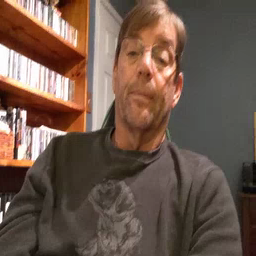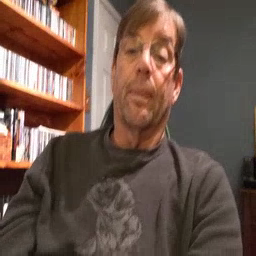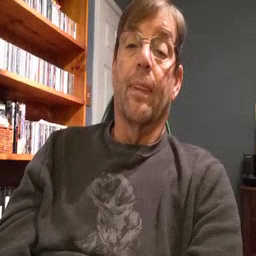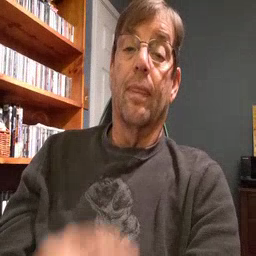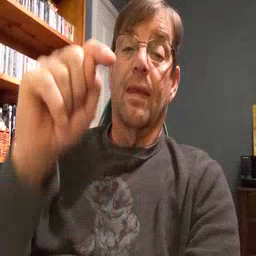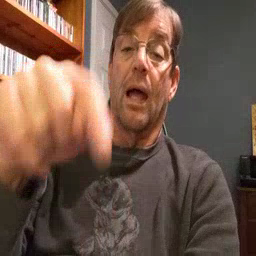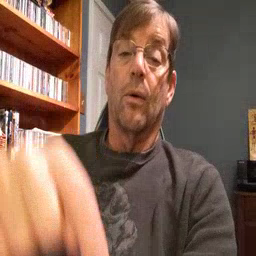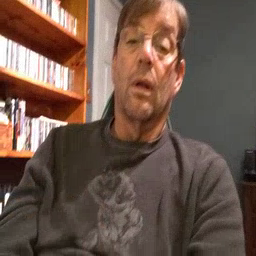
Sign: down